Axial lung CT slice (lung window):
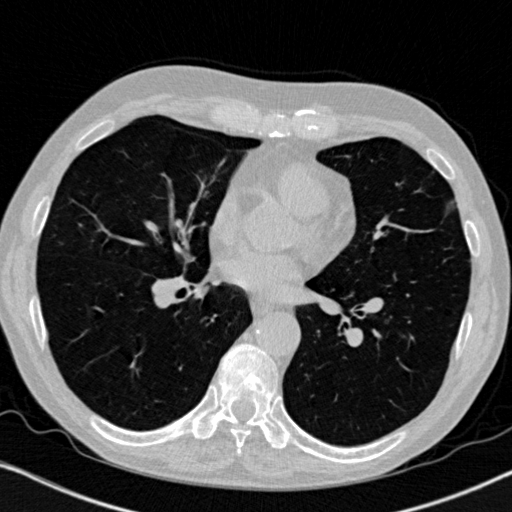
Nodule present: no